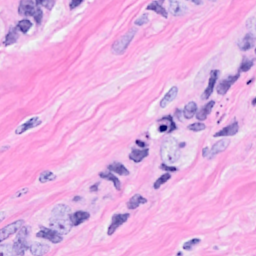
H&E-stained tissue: Breast